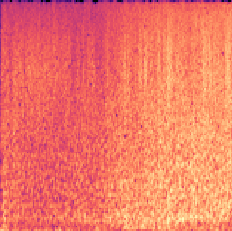
Sound class: Sea waves